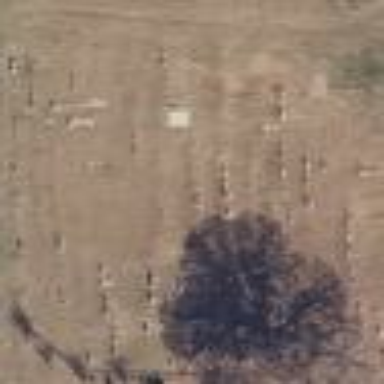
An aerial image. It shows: Graveyard.